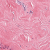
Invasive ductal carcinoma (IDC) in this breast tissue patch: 0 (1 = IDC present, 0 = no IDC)